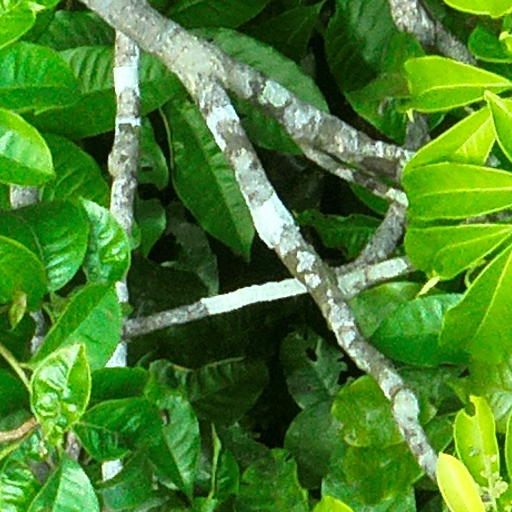
Species: Trichilia tuberculata
GBIF accepted scientific name: Trichilia tuberculata
Crown area (m\u00b2): 162.022